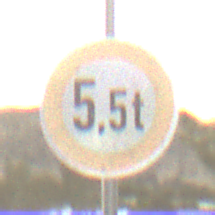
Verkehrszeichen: TatsaechlicheMasse
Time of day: SunriseSunset
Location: Outdoor (RoadRail)
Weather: PartlyCloudy
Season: NotSpecified
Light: Natural